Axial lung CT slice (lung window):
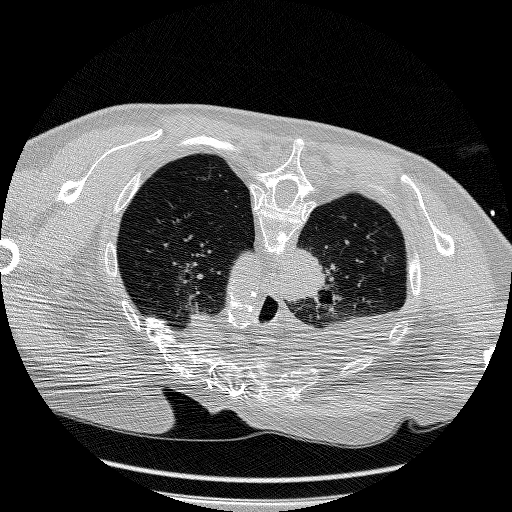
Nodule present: no